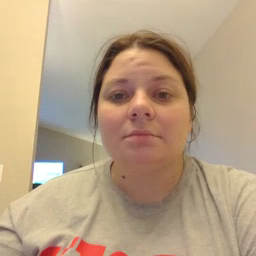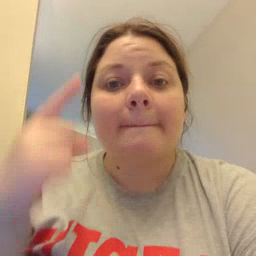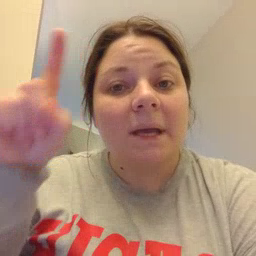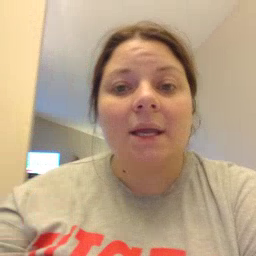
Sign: penny